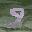
Label: 9